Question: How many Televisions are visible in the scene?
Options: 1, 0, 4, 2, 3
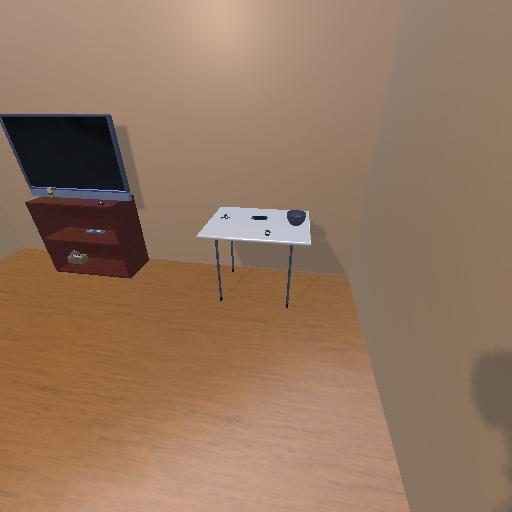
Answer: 1